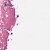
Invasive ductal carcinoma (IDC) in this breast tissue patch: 0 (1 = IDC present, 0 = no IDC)